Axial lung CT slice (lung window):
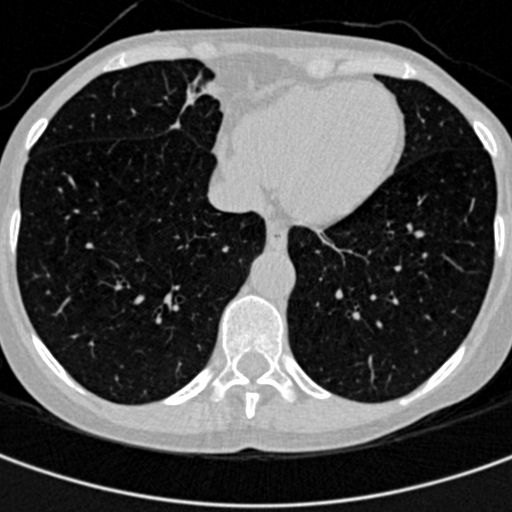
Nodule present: no